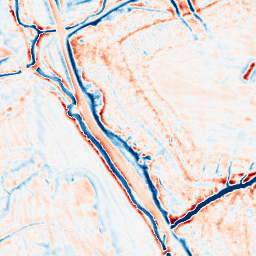
Category: edge_preserving
Decomposition family: bilateral
Decomposition parameters: d: 15
sigma_color: 25
sigma_space: 150
Upsampling method: bicubic
Upsampling parameters: scale: 4
Upsampling scale: 4